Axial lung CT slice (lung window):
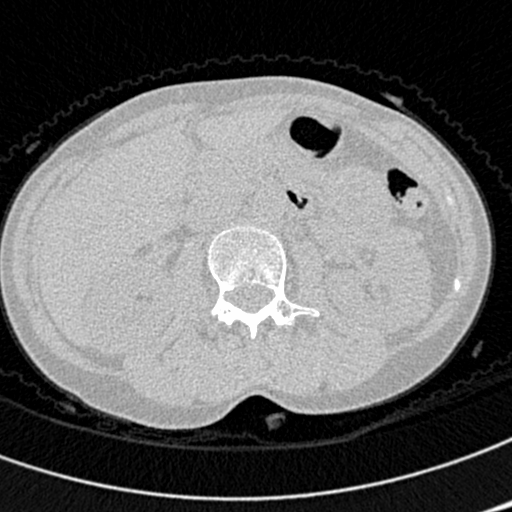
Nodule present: no